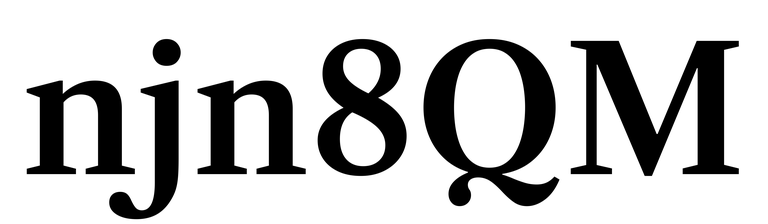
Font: LibreCaslonText_SemiBold